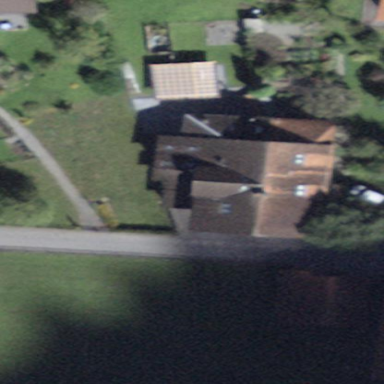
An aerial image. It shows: Residential building.